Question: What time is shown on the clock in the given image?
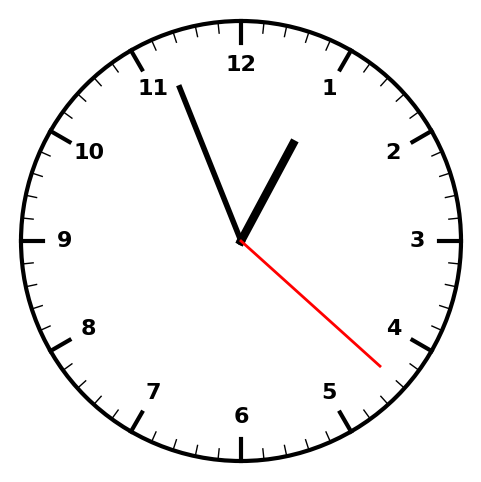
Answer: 12:56:22